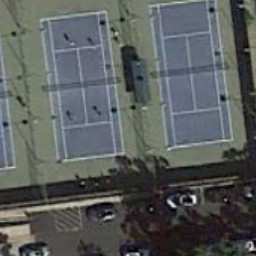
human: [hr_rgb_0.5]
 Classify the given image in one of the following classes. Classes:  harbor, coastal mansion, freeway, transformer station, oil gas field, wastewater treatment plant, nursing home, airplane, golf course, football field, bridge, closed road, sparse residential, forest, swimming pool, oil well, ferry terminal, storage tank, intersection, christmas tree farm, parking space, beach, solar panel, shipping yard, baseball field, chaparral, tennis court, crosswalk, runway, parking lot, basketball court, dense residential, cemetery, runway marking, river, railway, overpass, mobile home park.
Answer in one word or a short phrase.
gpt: tennis court